Interaction volume radius: 5 \u00c5
Interaction volume height: 20 \u00c5
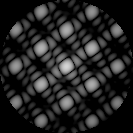
Disorder parameter: 0.06281